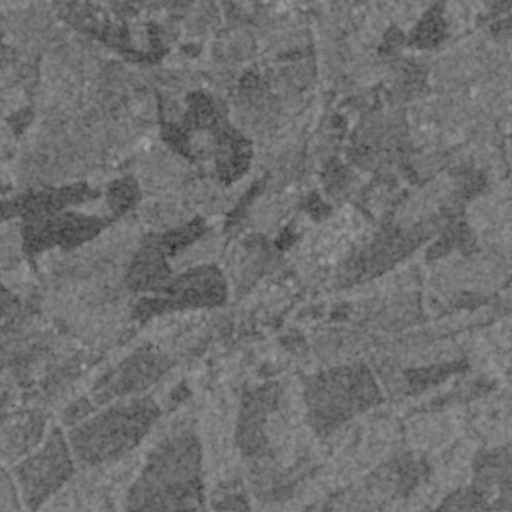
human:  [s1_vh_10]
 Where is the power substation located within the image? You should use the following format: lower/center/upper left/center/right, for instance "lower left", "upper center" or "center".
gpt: The power substation is located in the upper center of the image.
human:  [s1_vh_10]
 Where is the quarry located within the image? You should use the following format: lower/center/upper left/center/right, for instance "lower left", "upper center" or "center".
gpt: The quarry is located in the upper left of the image.
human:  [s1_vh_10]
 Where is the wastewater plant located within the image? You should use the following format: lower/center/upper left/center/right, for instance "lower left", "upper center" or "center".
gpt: The wastewater plant is located in the center of the image.
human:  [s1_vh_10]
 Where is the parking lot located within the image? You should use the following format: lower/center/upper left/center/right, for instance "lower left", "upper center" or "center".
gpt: There is no parking lot in the image.

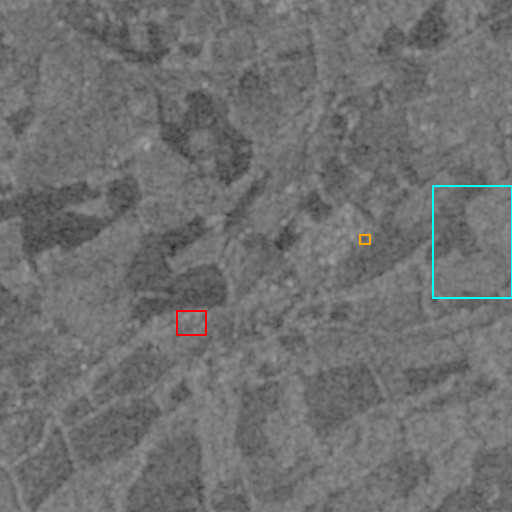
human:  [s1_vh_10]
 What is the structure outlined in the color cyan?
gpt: The structure outlined in cyan is a crop field.
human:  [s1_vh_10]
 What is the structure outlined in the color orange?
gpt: The structure outlined in orange is a park.
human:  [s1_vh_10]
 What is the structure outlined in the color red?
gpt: The structure outlined in red is a wastewater plant.
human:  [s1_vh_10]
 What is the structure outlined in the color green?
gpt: There is no green outline.